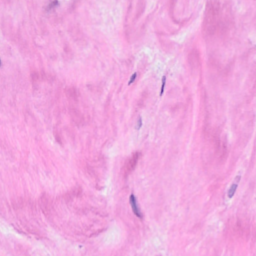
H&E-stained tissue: Breast